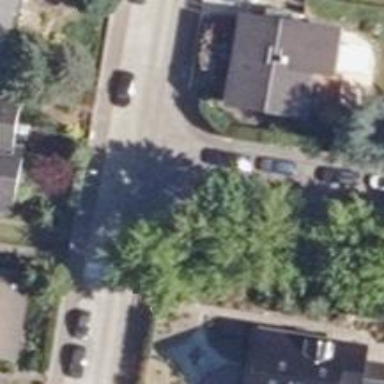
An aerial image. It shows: Residential road with concrete surface. There are sidewalks on both sides.